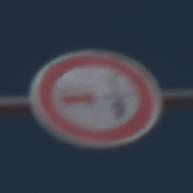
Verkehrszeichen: VerbotUeberholenEinspurigeFahrzeuge
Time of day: MorningAfternoon
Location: Outdoor (Special)
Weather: Clear
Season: NotSpecified
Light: Natural